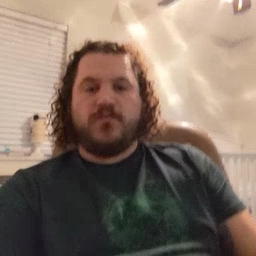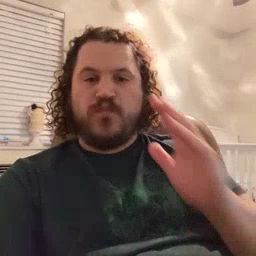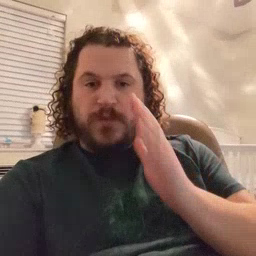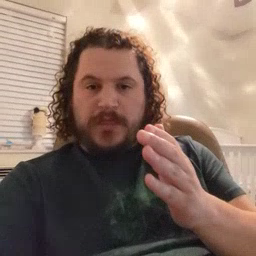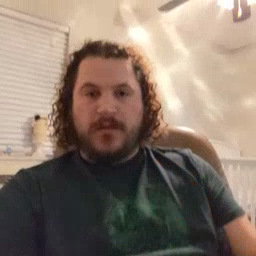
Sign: will